Aerial crown-view tile of a tropical tree (Barro Colorado Island, Panama), acquired 20250217:
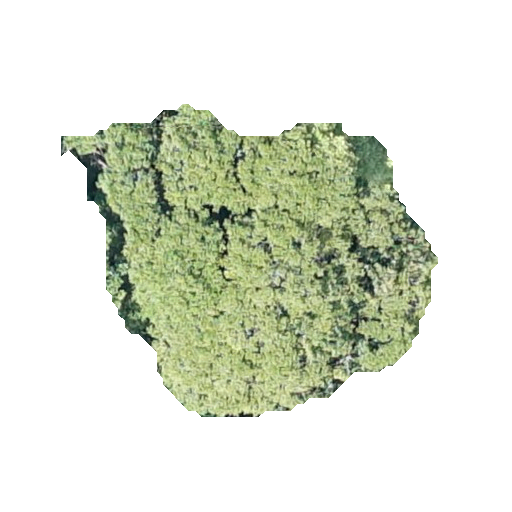
Species: Alseis blackiana
GBIF accepted scientific name: Alseis blackiana
Crown area: 117.901 m²